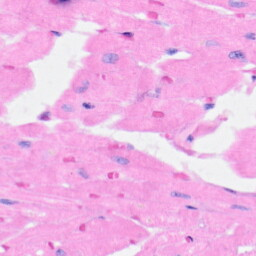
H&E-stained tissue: Heart